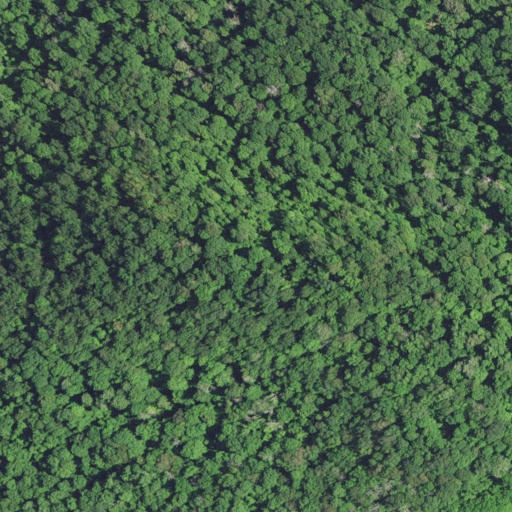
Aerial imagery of mountain in West Virginia named Weaver Knob containing deciduous forest, shrub, and pasture